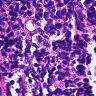
Metastatic tissue present: no